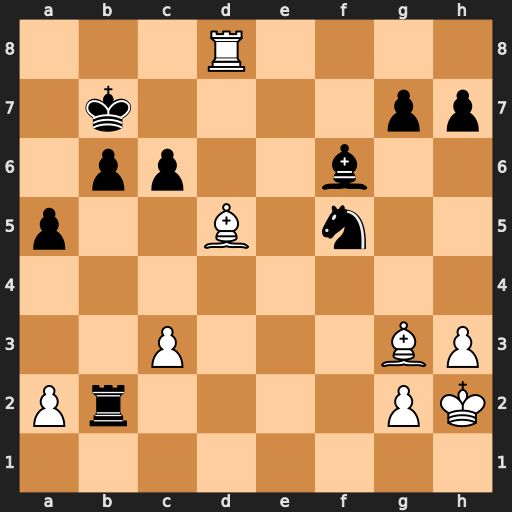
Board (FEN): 3R4/1k4pp/1pp2b2/p2B1n2/8/2P3BP/Pr4PK/8
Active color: w
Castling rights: -
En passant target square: -
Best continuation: Rb8+ Ka6 Bxc6